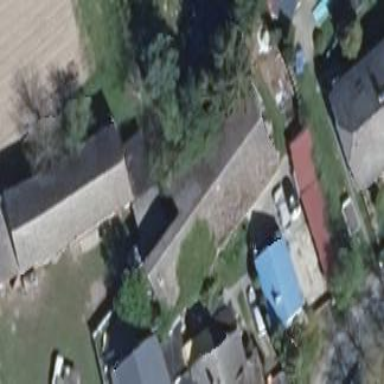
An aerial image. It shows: Shed.